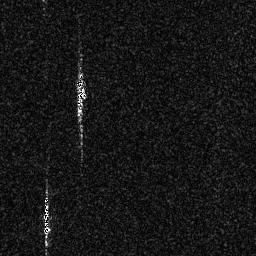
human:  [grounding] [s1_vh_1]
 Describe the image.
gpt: In the satellite image, there is  <ref>1 medium ship </ref> <box>[[28, 28, 33, 47, 0]]</box> located at center,  <ref>1 small ship </ref> <box>[[16, 75, 19, 93, 0]]</box> located at bottom left.